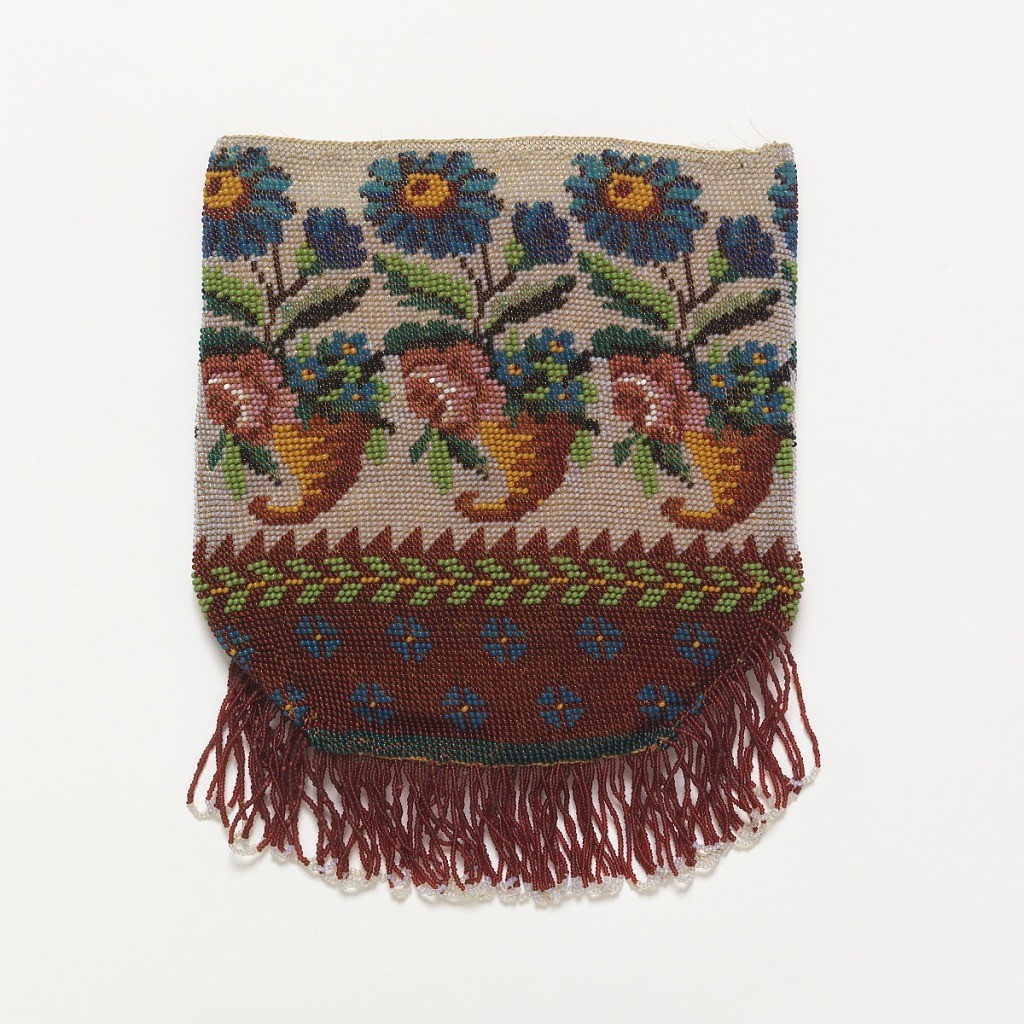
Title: Bag
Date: early 19th century
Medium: glass beads Technique: beaded knitting
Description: Brown bag encircled by a white band with cornucopias of blue flowers.